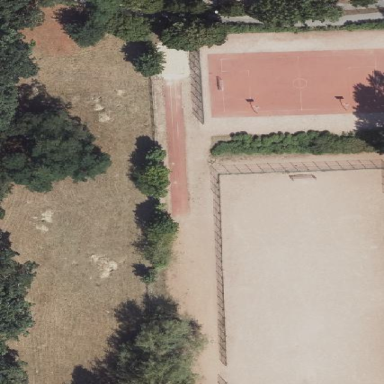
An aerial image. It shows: Sports center with multiple sporting facilities on the leisure land.